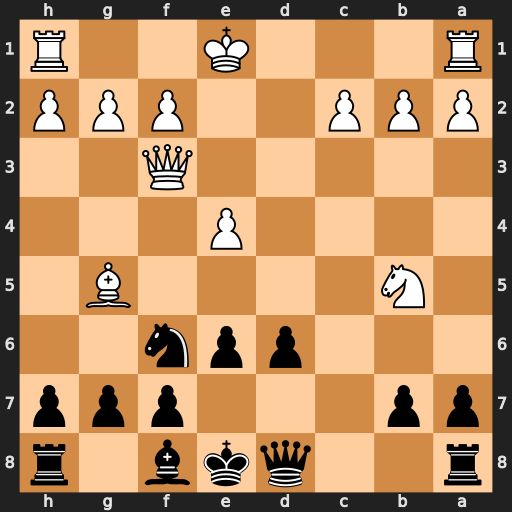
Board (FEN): r2qkb1r/pp3ppp/3ppn2/1N4B1/4P3/5Q2/PPP2PPP/R3K2R
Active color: b
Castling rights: KQkq
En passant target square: -
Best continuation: Qa5+ Qc3 Qxb5